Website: walmart
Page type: account-selection
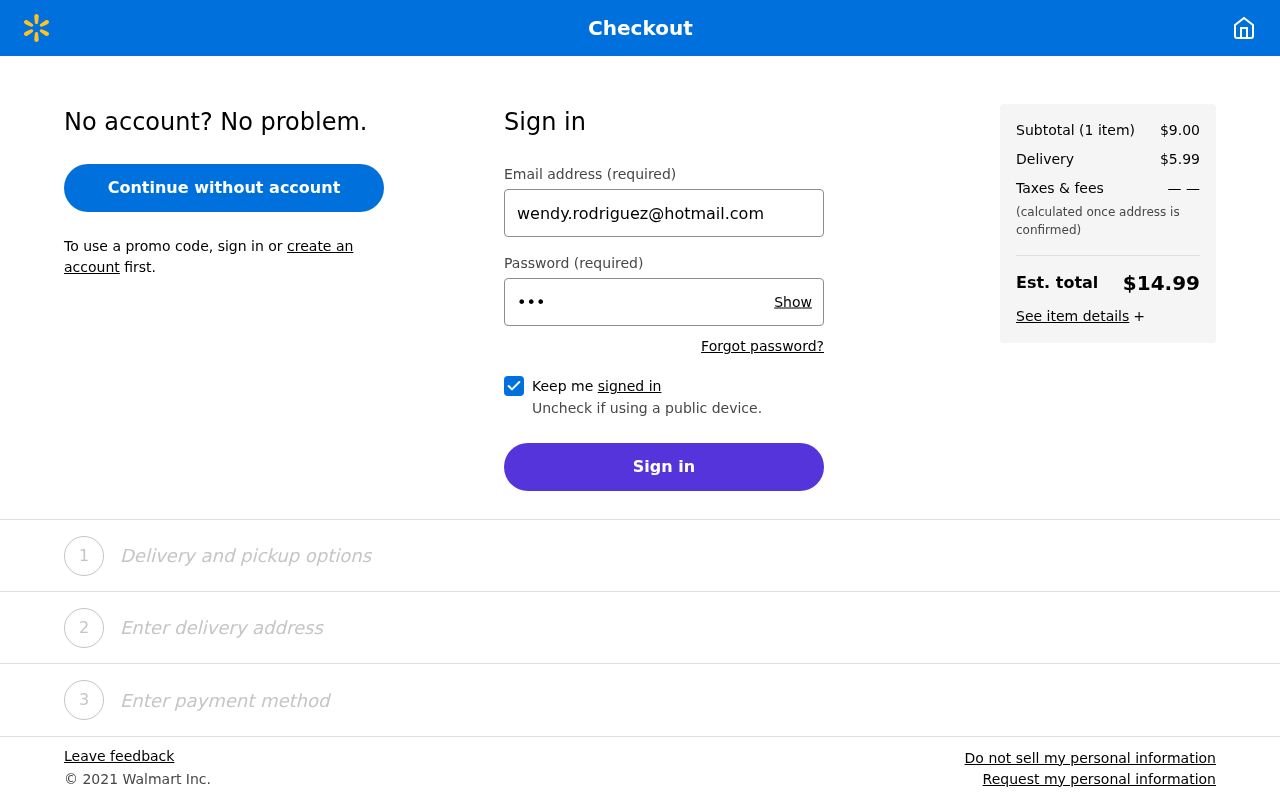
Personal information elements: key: PII_EMAIL
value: wendy.rodriguez@hotmail.com
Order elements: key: ORDER_NUM_ITEMS
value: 1
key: ORDER_SUBTOTAL
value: $9.00
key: ORDER_SHIPPING_COST
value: $5.99
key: ORDER_TOTAL
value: $14.99